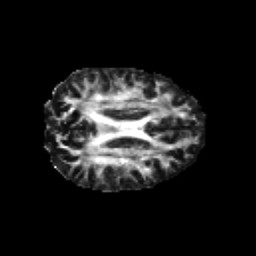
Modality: FA
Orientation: axial
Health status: healthy
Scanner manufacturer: philips
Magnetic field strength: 3 T
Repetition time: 6.964 s
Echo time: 0.092 s